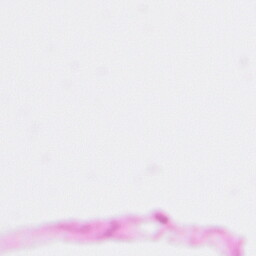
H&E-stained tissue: Pancreatic